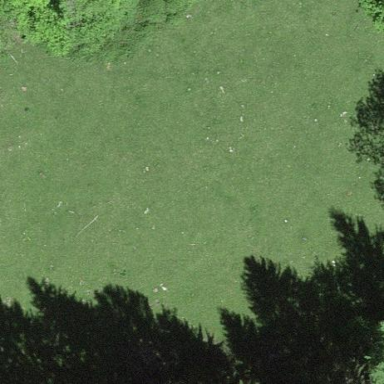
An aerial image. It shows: Beautiful meadow.